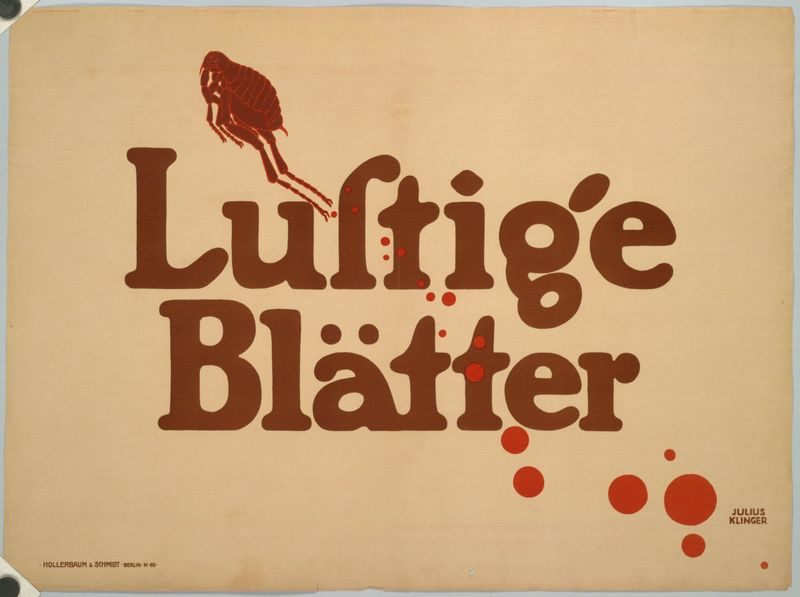
Titel: Lustige Blätter
Künstler: Julius Klinger
Standort: Wien
Institution: Albertina, Wien
Schlagwörter: blätter, vogel, gelb, braun, orange, rot, tier, beige, alt, tod, tot, signatur, blatt, kreis, beine, sprung, schrift, papier, modern, grafik, graphik, siebdruck, werbung, jugendstil, deutsch, klinger, foto, punkte, schild, panzer, blut, eckig, druck, druckgrafik, titel, lithografie, illustration, text, zeitschrift, buchstabe, buchstaben, kreise, plakat, titelblatt, worte, buchtitel, deckblatt, ankündigung, flecken, springen, insekt, käfer, rabe, postkarte, kleckse, klecks, tropfen, beide, luftig, hüpfen, julius, grashüpfer, grille, klekse, frontespiz, farbklecks, laus, krimi, befremdlich, spielerisch, schmidt, kakerlake, floh, lustige, luftige, holleraum, hollerbaum, lustige blätter, luftige blätter, julius klinger, sschfrift, reiszwecken, knlinger, flo, farbtropfen